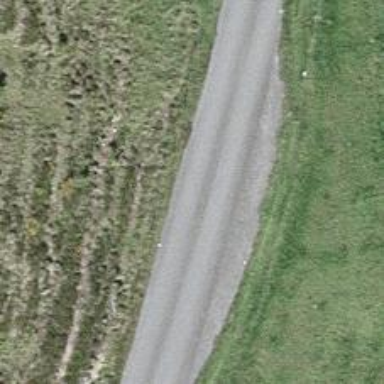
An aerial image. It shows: Passing place on the road.